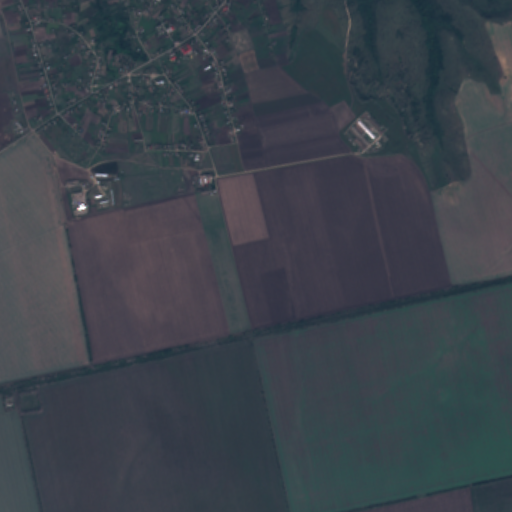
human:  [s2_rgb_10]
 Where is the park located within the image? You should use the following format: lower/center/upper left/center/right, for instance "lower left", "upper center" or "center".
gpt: The park is located in the upper left of the image.
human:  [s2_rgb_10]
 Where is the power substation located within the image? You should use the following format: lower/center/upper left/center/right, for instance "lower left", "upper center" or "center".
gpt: The power substation is located in the upper center of the image.
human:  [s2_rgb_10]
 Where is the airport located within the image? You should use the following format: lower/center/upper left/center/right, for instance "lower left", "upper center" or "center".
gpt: There is no airport in the image.